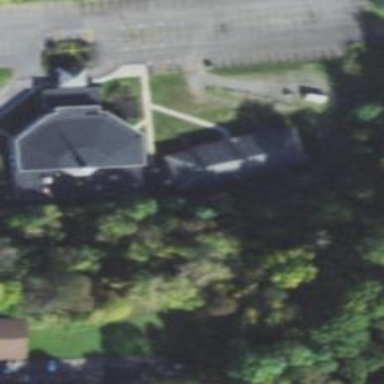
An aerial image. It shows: Building that serves as place of worship.